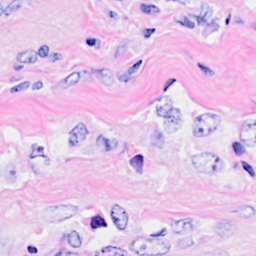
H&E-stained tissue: Breast